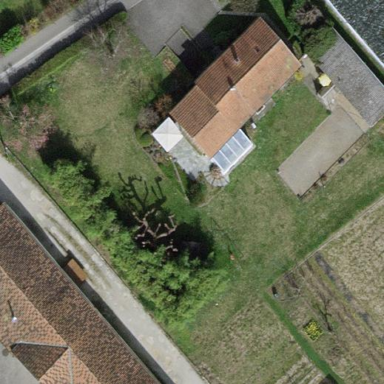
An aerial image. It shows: Garden enclosed by fence.